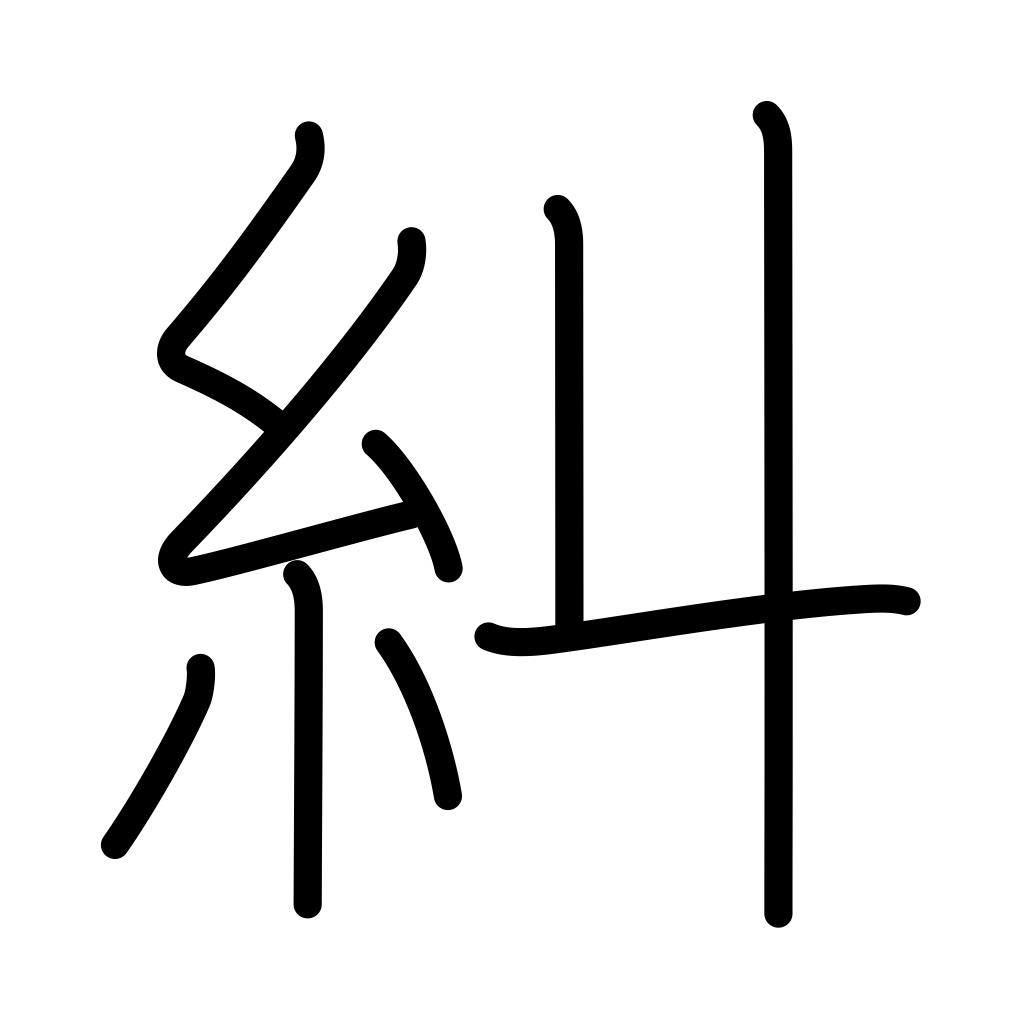
Meaning: twist, ask, investigate, verify